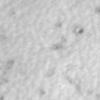
Label: no_change